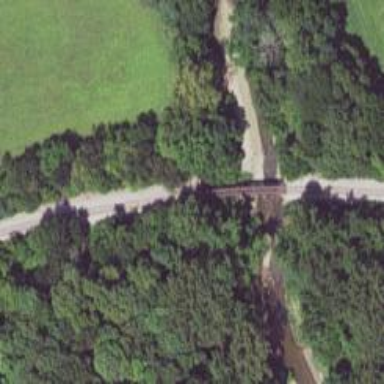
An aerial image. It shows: There is bridge over railway with one track.